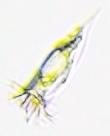
Label: Tintinnid